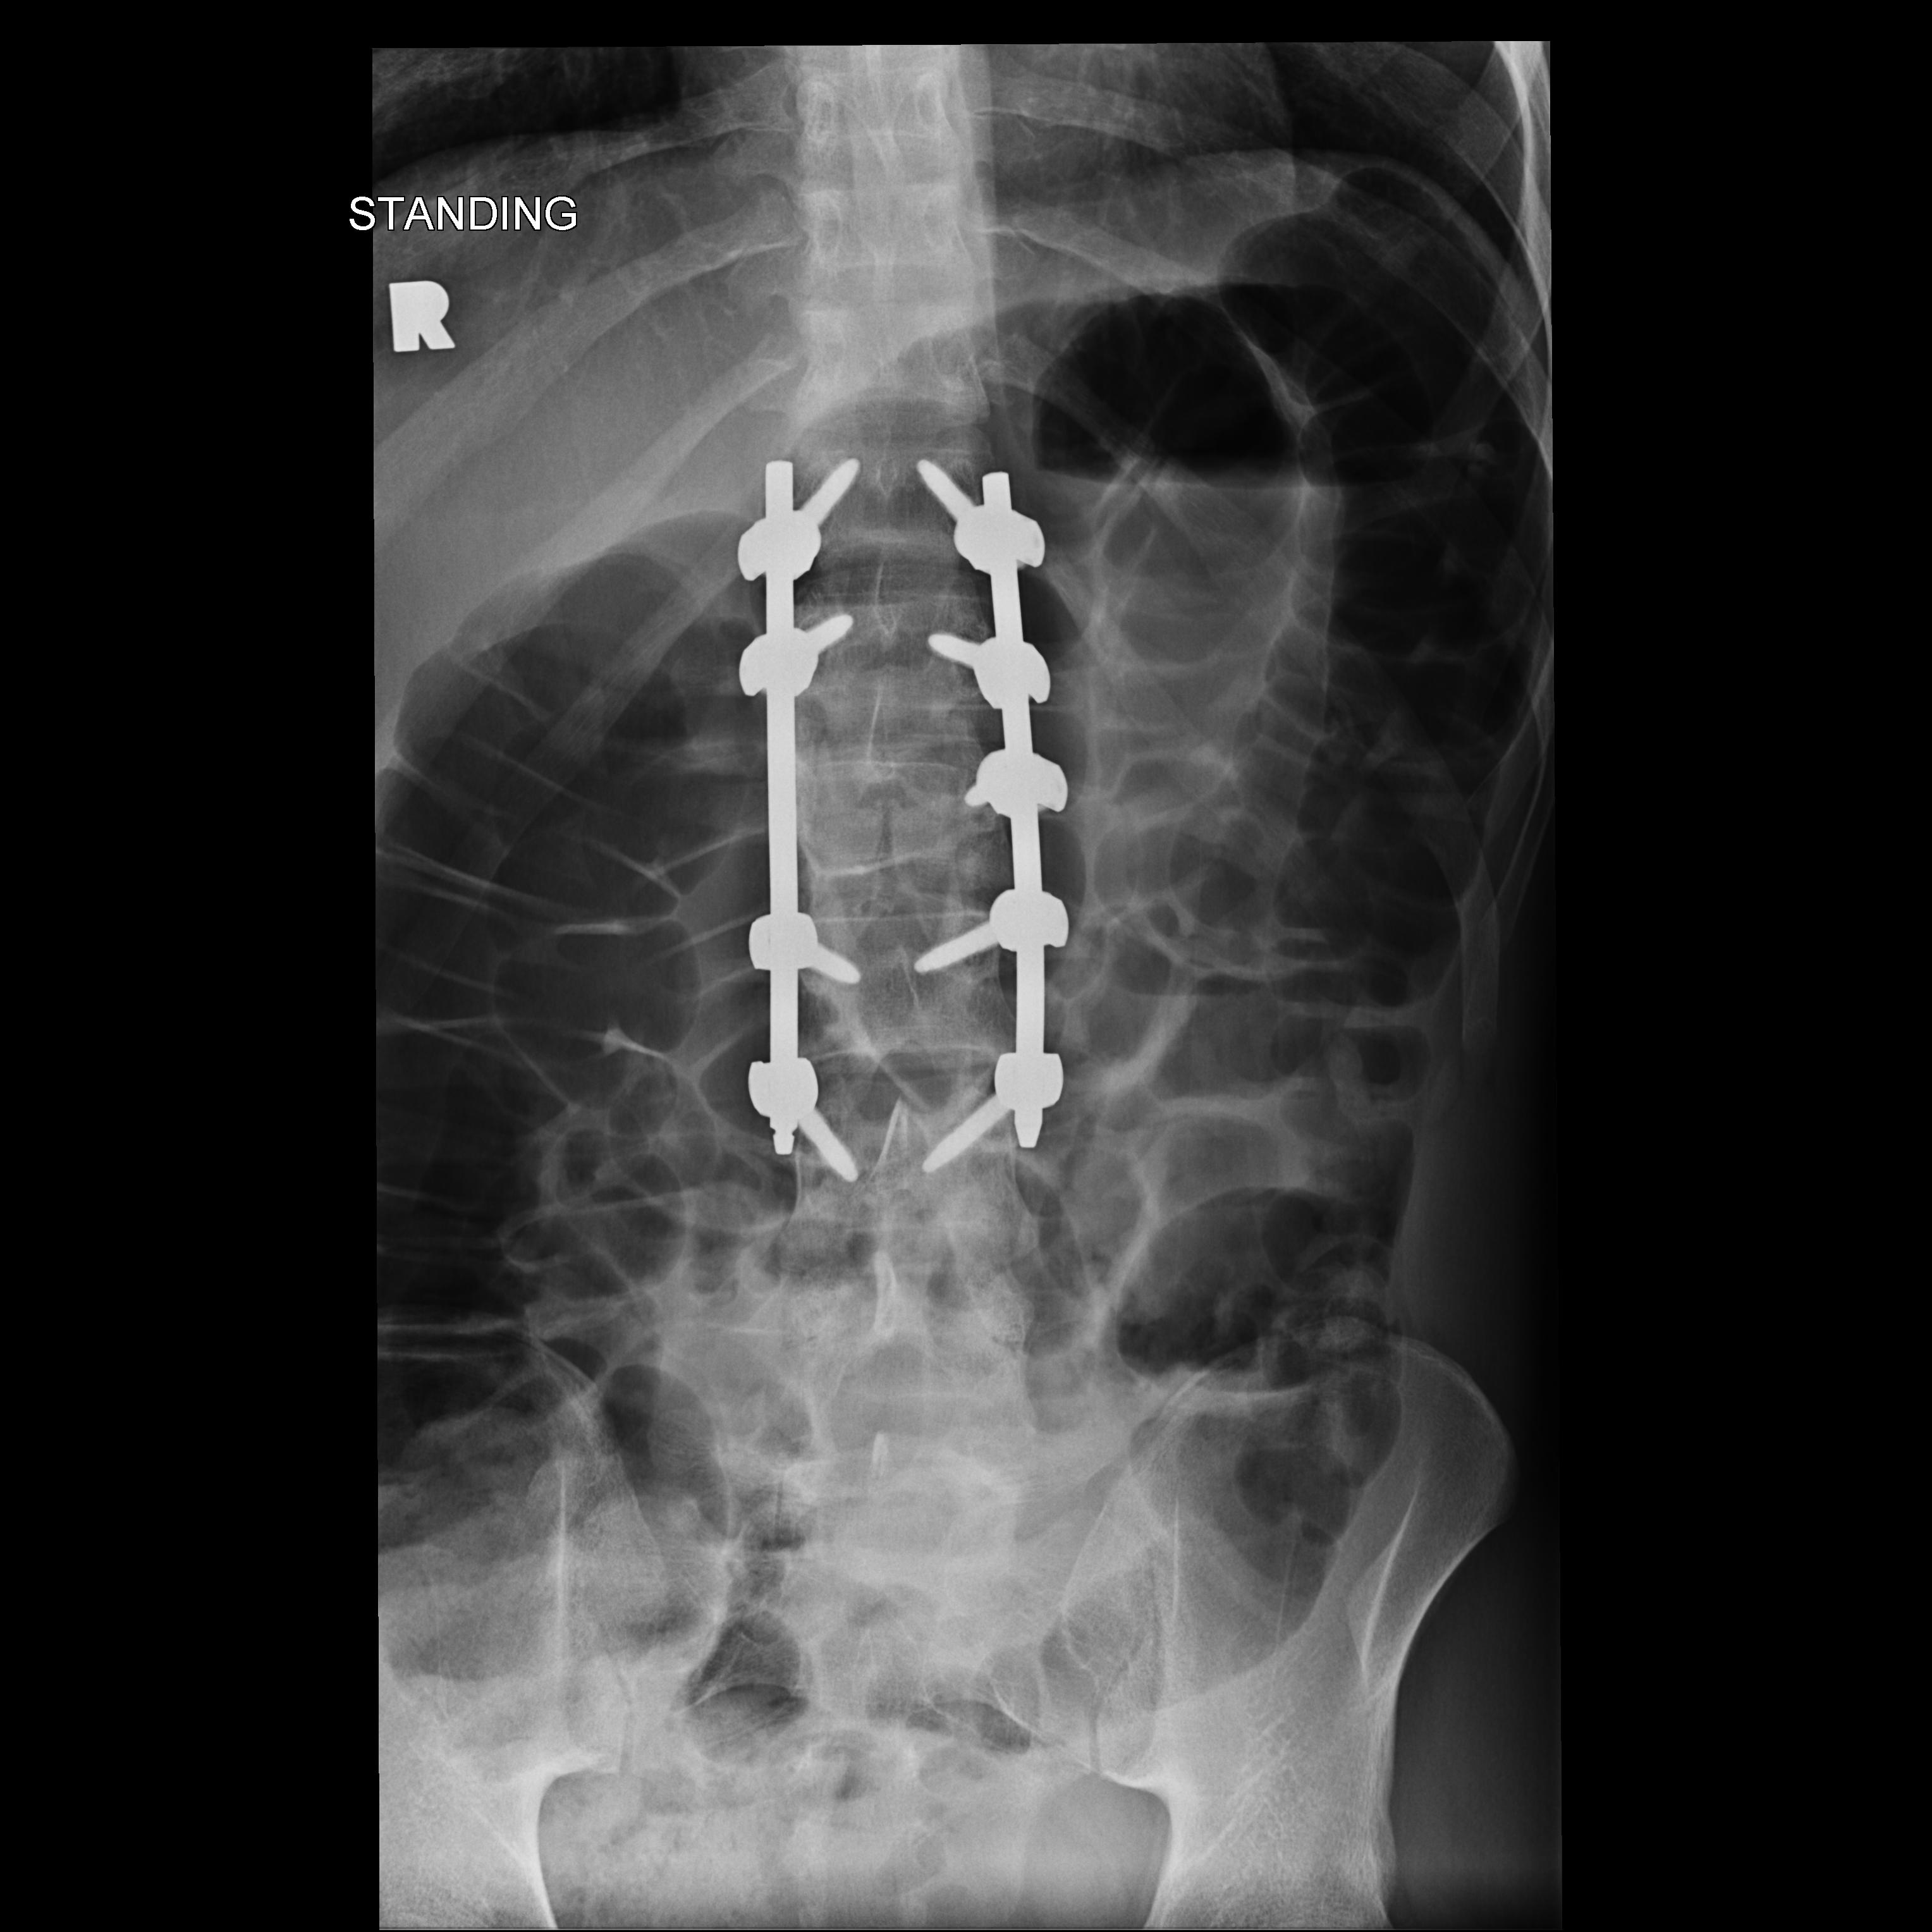
View: AP